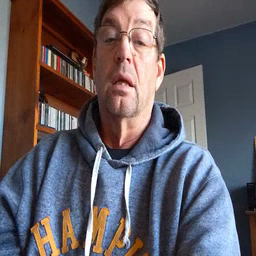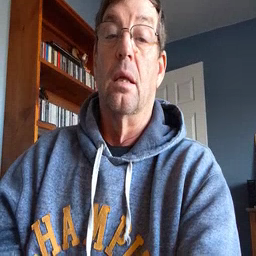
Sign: make